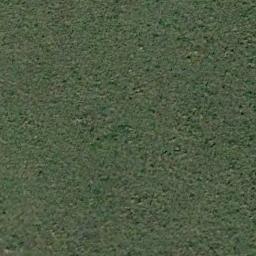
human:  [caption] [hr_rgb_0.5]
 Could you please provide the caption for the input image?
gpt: A large lush green meadow covered with green grass .

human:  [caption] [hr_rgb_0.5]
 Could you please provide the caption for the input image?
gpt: The meadow is dense but uneven .

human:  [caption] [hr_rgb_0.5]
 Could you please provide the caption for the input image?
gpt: This meadow has evenly distributed dense grasses .

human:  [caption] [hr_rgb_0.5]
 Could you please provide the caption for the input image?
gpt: The entire image is dominated by grass and decorated with some grass cluster.

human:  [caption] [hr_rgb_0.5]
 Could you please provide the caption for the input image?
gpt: A dense meadow with many green grass .